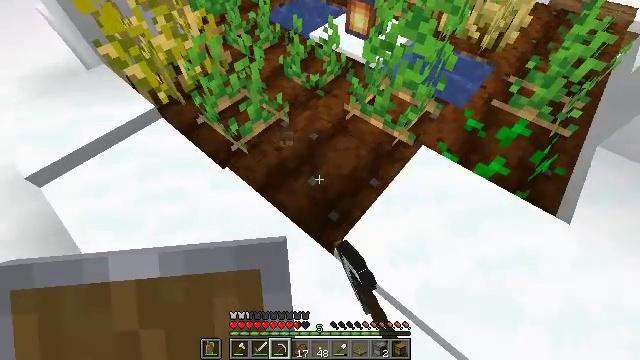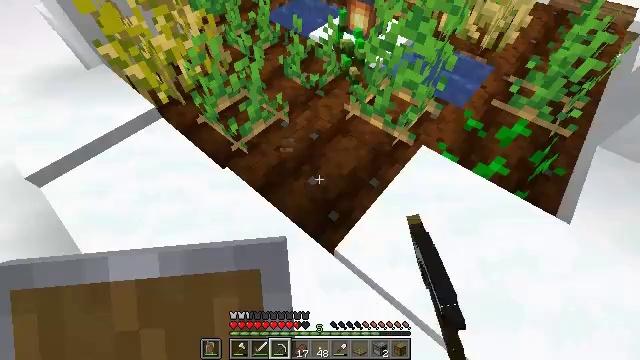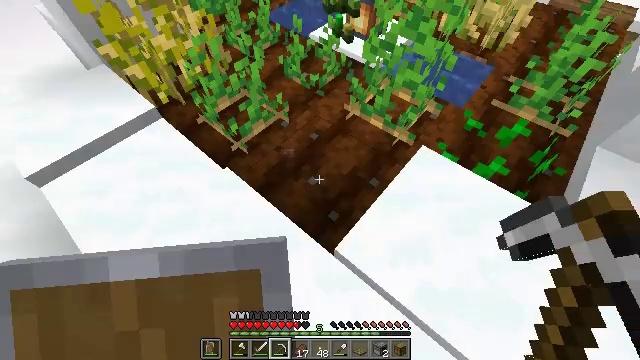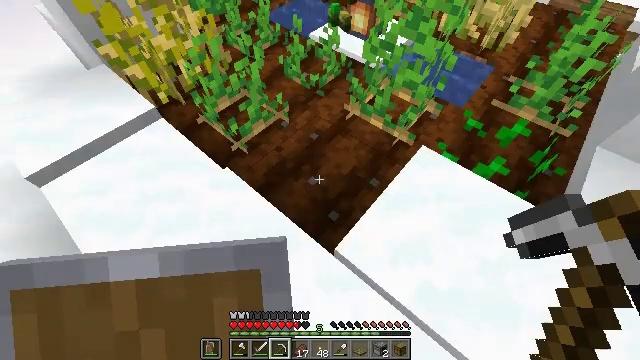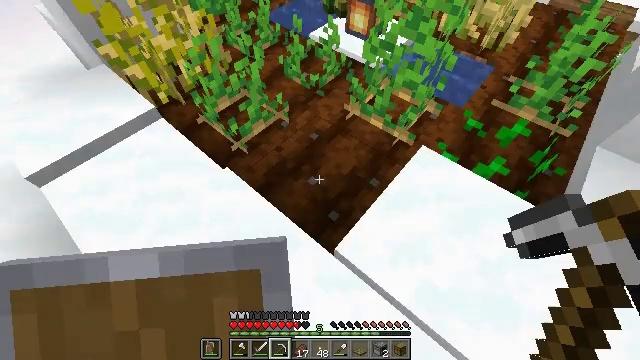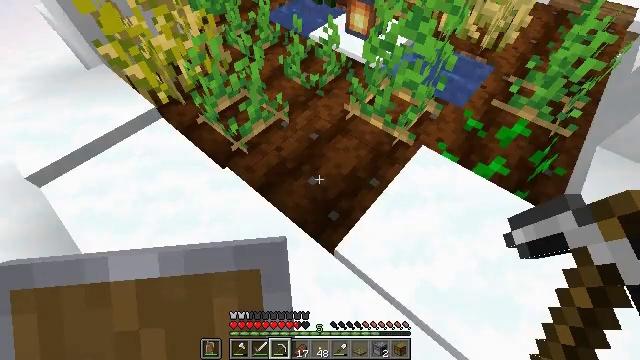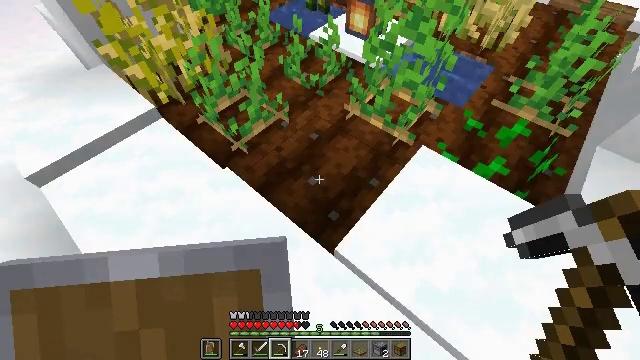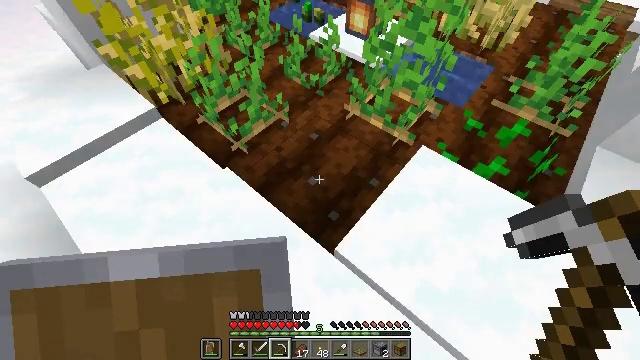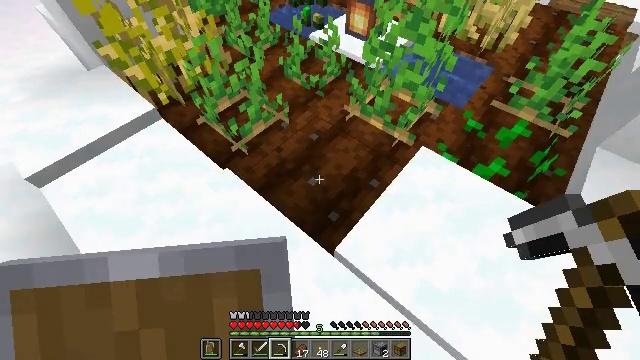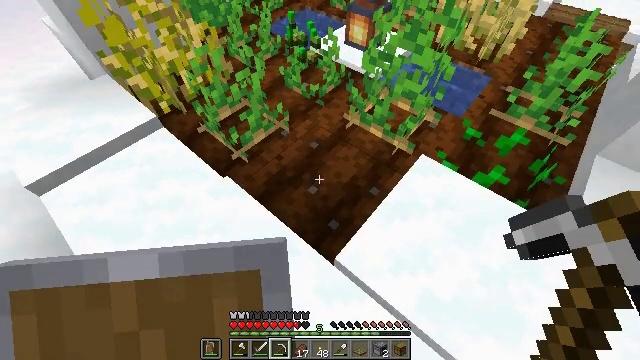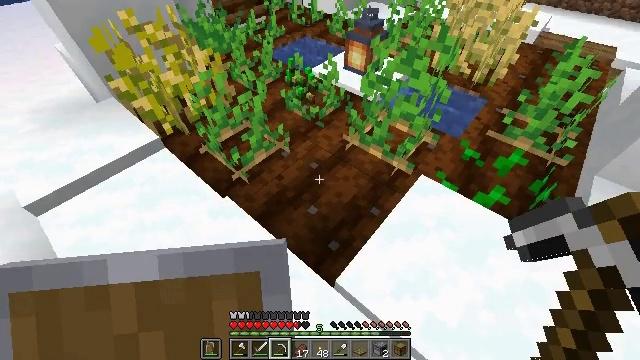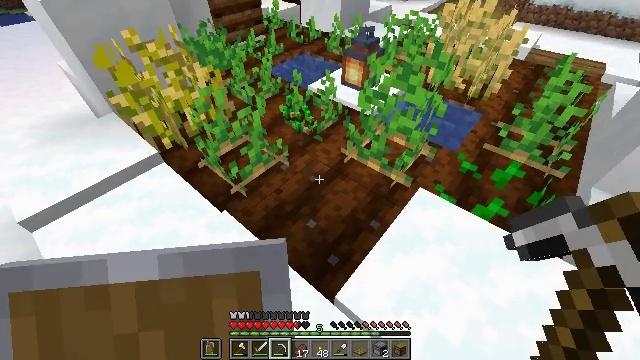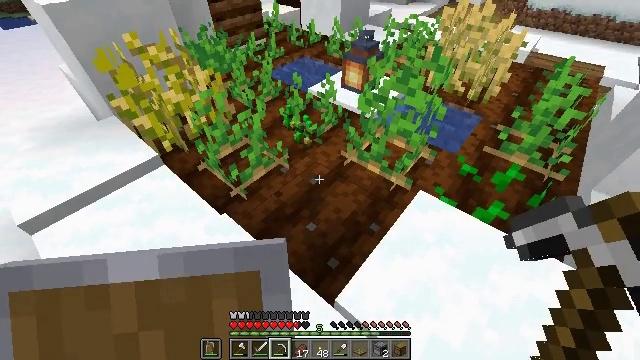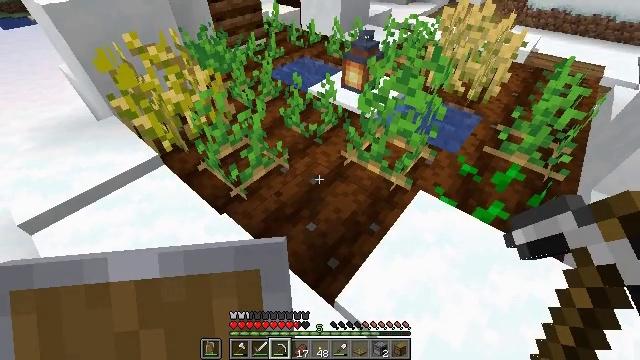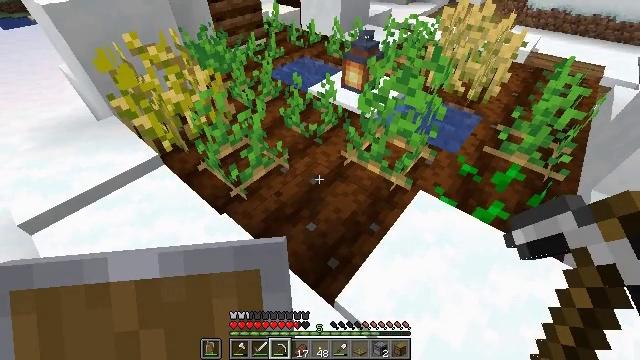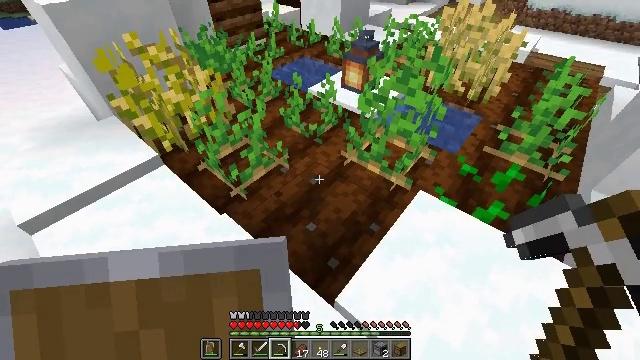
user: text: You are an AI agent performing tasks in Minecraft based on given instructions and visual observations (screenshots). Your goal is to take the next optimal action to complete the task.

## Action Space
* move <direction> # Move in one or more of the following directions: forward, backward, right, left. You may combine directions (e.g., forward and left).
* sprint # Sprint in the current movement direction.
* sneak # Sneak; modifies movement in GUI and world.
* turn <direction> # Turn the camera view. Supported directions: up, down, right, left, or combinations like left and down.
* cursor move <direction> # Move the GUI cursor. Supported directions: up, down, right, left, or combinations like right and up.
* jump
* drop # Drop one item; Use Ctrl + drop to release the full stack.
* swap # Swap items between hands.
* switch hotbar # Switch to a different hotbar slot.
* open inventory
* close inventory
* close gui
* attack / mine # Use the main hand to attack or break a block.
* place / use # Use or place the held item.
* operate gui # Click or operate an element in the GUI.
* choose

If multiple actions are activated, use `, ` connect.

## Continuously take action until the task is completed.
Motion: motion action
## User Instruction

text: Dig up potatoes from the soil.
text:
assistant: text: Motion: no_op
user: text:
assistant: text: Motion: no_op
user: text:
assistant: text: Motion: no_op
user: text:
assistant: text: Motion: no_op
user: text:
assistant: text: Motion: no_op
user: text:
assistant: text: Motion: no_op
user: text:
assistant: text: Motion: no_op
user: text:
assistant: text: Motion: no_op
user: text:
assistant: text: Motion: turn up
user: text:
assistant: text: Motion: turn up
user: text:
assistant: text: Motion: turn up
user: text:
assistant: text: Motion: no_op
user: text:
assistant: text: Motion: no_op
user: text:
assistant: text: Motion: no_op
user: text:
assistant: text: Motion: no_op
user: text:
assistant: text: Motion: no_op
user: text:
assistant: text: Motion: no_op
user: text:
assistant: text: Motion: move forward
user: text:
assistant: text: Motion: move forward
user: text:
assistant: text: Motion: move forward
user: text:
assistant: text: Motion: move forward, turn right and down
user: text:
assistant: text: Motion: move forward, turn right and down
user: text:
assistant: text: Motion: turn right
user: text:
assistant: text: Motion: turn right and down
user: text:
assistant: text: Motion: turn right and down
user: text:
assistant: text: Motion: turn right and down
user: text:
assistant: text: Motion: turn right and down
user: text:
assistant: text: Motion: no_op
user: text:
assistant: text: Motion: attack / mine
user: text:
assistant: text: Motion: attack / mine